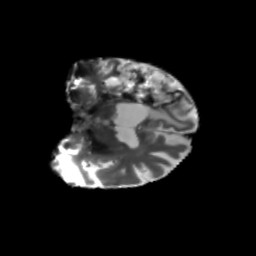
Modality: T2w
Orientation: coronal
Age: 68
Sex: male
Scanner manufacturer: siemens
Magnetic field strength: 3 T
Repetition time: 5.25 s
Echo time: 0.08 s